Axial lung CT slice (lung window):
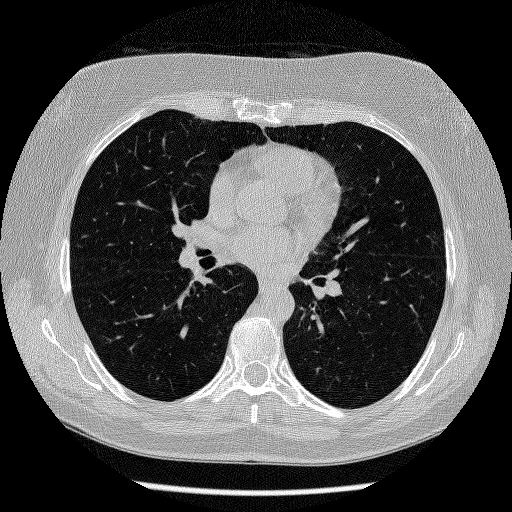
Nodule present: no